Field crop: maize
Growth stage: 1
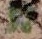
Species: chenopodium